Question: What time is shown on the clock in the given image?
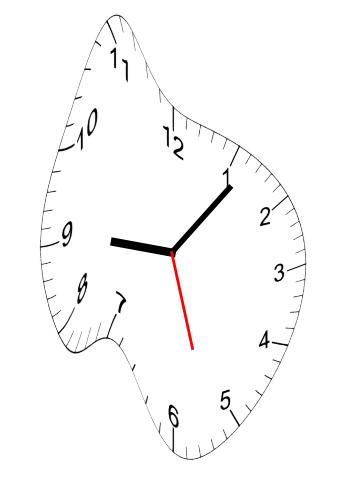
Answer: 09:06:27